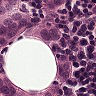
Metastatic tissue present: yes